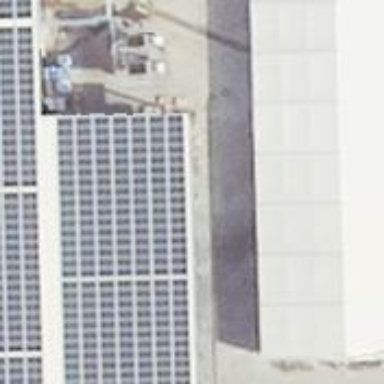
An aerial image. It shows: View of roof of building.